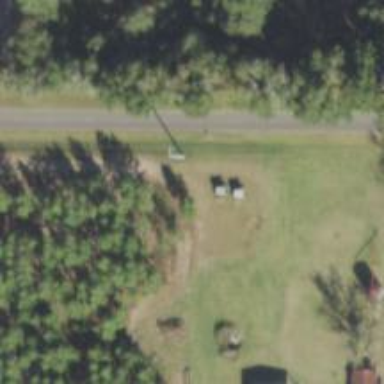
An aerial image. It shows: Power pole.